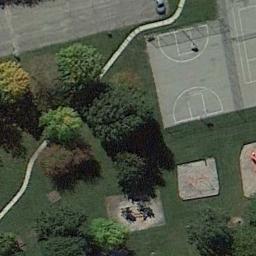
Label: basketball_court